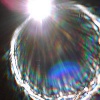
Label: sunburn